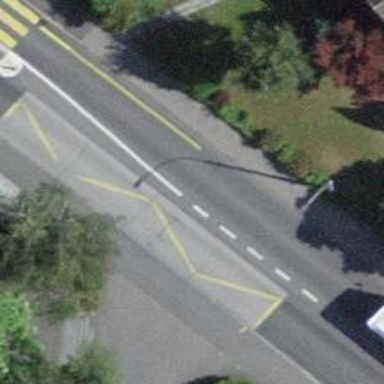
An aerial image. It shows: Residential road with asphalt surface and sidewalks on both sides. There are trolley wires above.